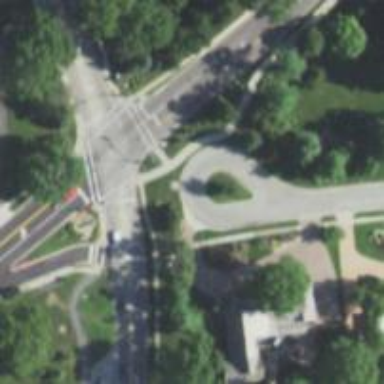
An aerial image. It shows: Road marking indicating solid crossing edge.